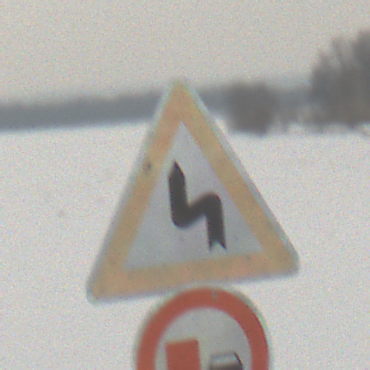
Verkehrszeichen: DoppelkurveZunaechstLinks
Zusatzzeichen unten: UeberholverbotKraftfahrzeuge
Umgebung: Outdoor, Nature
Tageszeit: MorningAfternoon
Wetter: Overcast
Licht: Natural
Jahreszeit: Winter
Kontrast: LowContrast